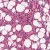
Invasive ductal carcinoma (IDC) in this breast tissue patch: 0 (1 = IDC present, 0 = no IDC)